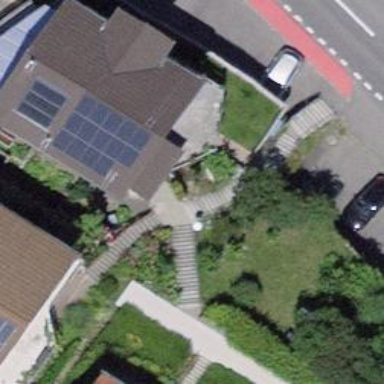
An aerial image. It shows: Set of steps on the road.